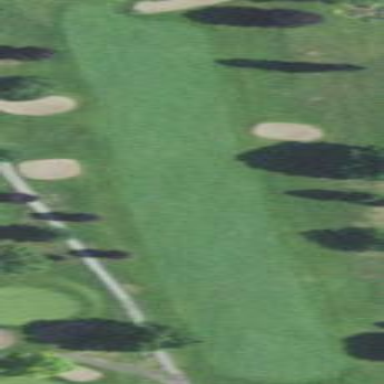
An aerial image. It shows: Grassy fairway on golf course.